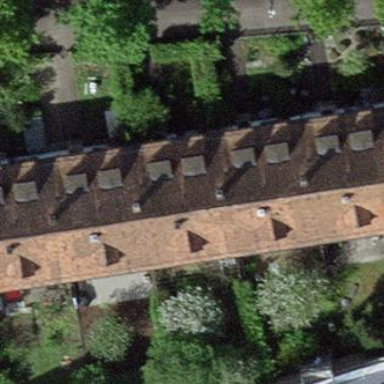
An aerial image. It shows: Terrace building.